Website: lowes
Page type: billing-address
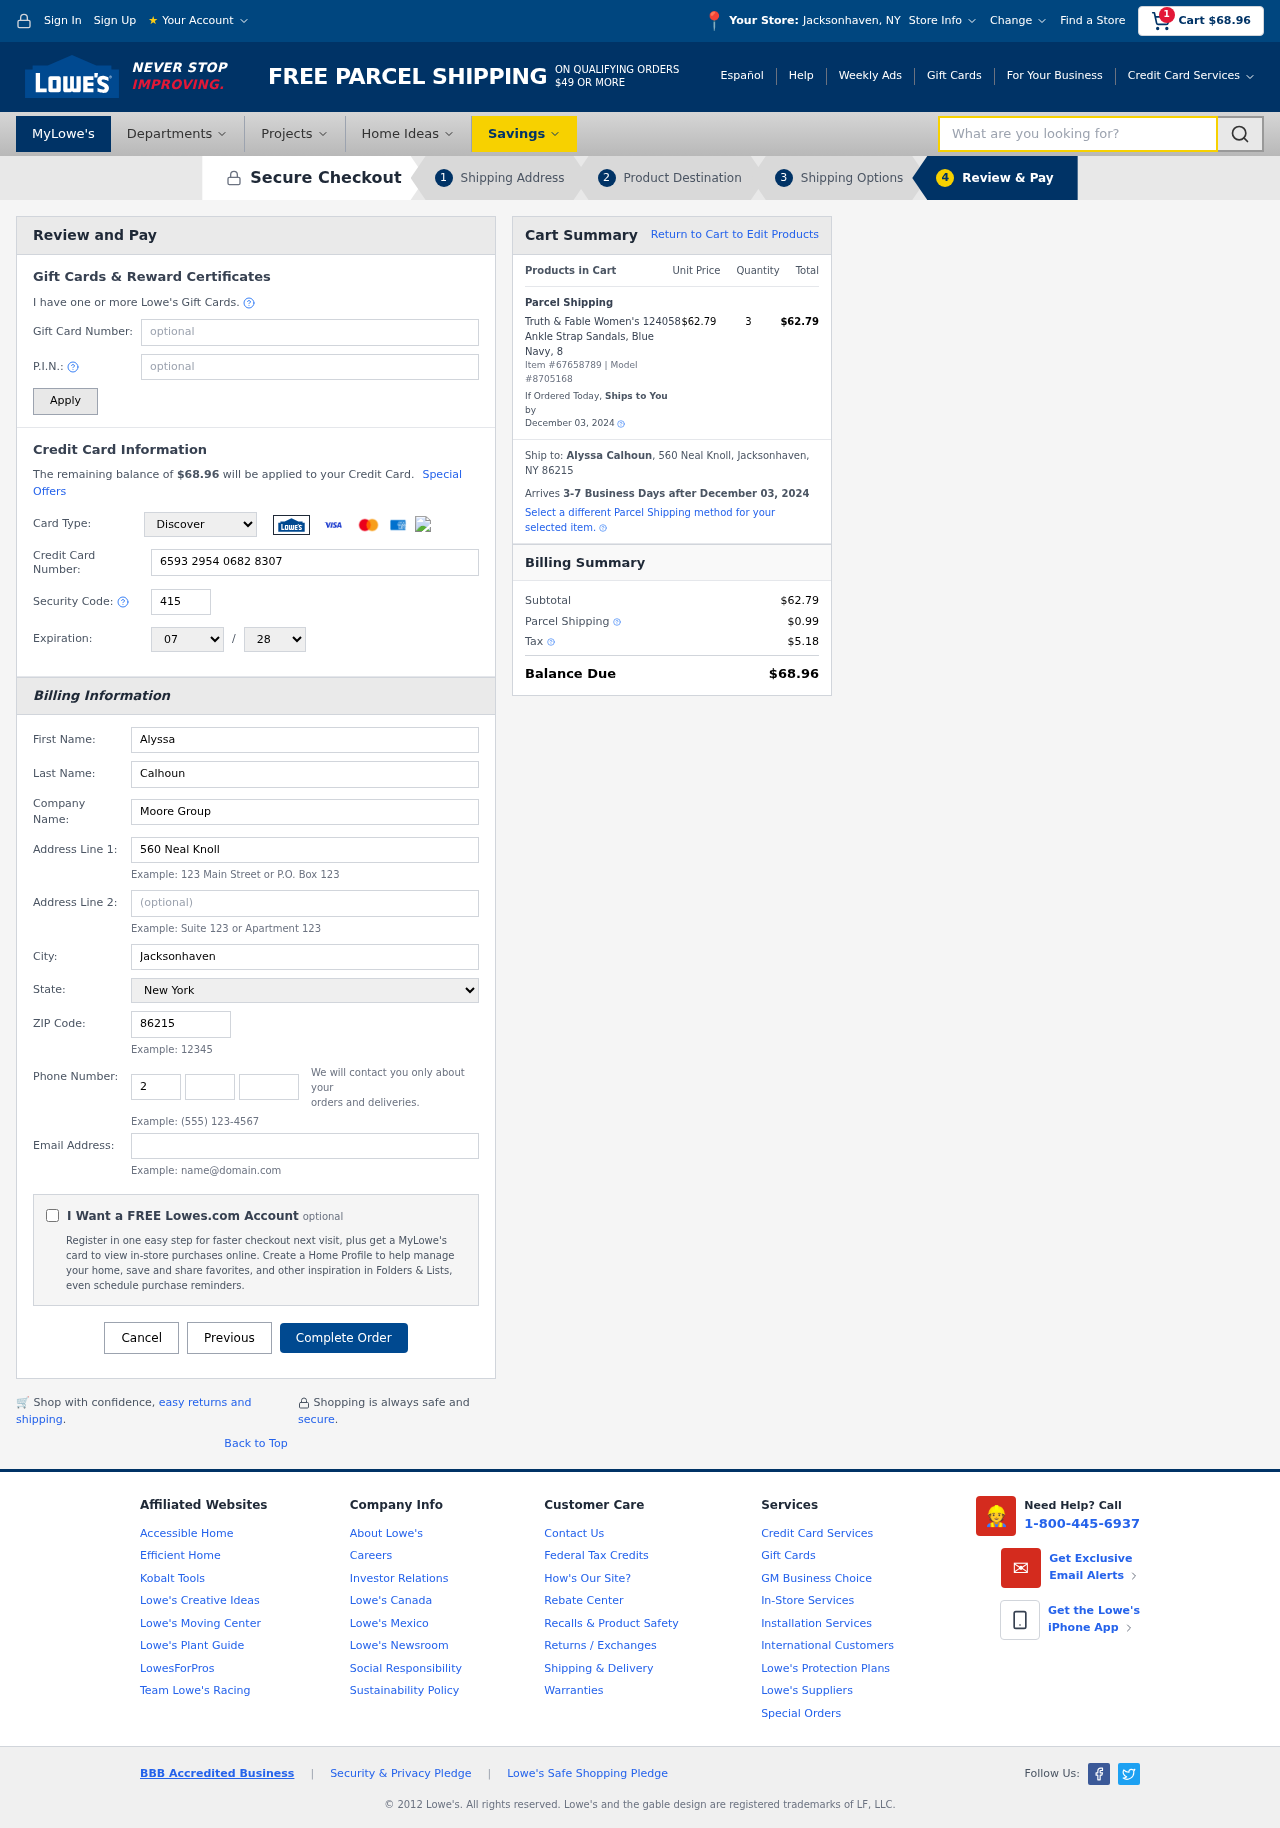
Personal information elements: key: PII_CARD_CVV
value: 415
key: PII_CARD_EXPIRY_MONTH
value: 07
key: PII_CARD_EXPIRY_YEAR
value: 28
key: PII_CARD_NUMBER
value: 6593 2954 0682 8307
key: PII_CARD_TYPE
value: Discover
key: PII_CITY
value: Jacksonhaven
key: PII_CITY_STATE
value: Jacksonhaven, NY
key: PII_COMPANY
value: Moore Group
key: PII_EMAIL
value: alyssa.calhoun@hotmail.com
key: PII_FIRSTNAME
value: Alyssa
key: PII_FULLNAME
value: Alyssa Calhoun
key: PII_LASTNAME
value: Calhoun
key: PII_PHONE_AREA
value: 201
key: PII_PHONE_PREFIX
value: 307
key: PII_PHONE_SUFFIX
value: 0405
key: PII_POSTCODE
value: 86215
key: PII_STATE
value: New York
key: PII_STREET
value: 560 Neal Knoll
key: PII_CITY_STATE_ZIP
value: Jacksonhaven, NY 86215
Product elements: key: PRODUCT1_NAME
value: Truth & Fable Women's 124058 Ankle Strap Sandals, Blue Navy, 8
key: PRODUCT1_PRICE
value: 62.79
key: PRODUCT1_QUANTITY
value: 3
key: PRODUCT_ITEM_NUMBER
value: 67658789
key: PRODUCT_MODEL_NUMBER
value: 8705168
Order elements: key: ORDER_SUBTOTAL
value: $68.96
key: ORDER_TOTAL
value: $68.96
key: ORDER_SHIPPING_DATE
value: December 03, 2024
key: ORDER_SUBTOTAL
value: $62.79
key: ORDER_DELIVERY_DATE
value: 3-7 Business Days after December 03, 2024
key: ORDER_SHIPPING_DATE2
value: December 03, 2024
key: ORDER_SUBTOTAL2
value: $62.79
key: ORDER_SHIPPING_COST
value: $0.99
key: ORDER_TAX
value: $5.18
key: ORDER_TOTAL2
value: $68.96
Search elements: key: HEADER_SEARCH
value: What are you looking for?